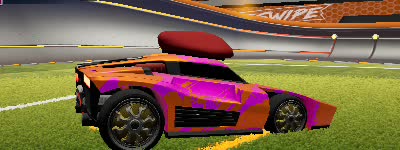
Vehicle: breakout